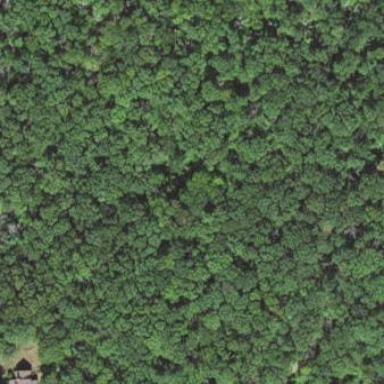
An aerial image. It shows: Mixed leaf woodland.